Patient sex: F
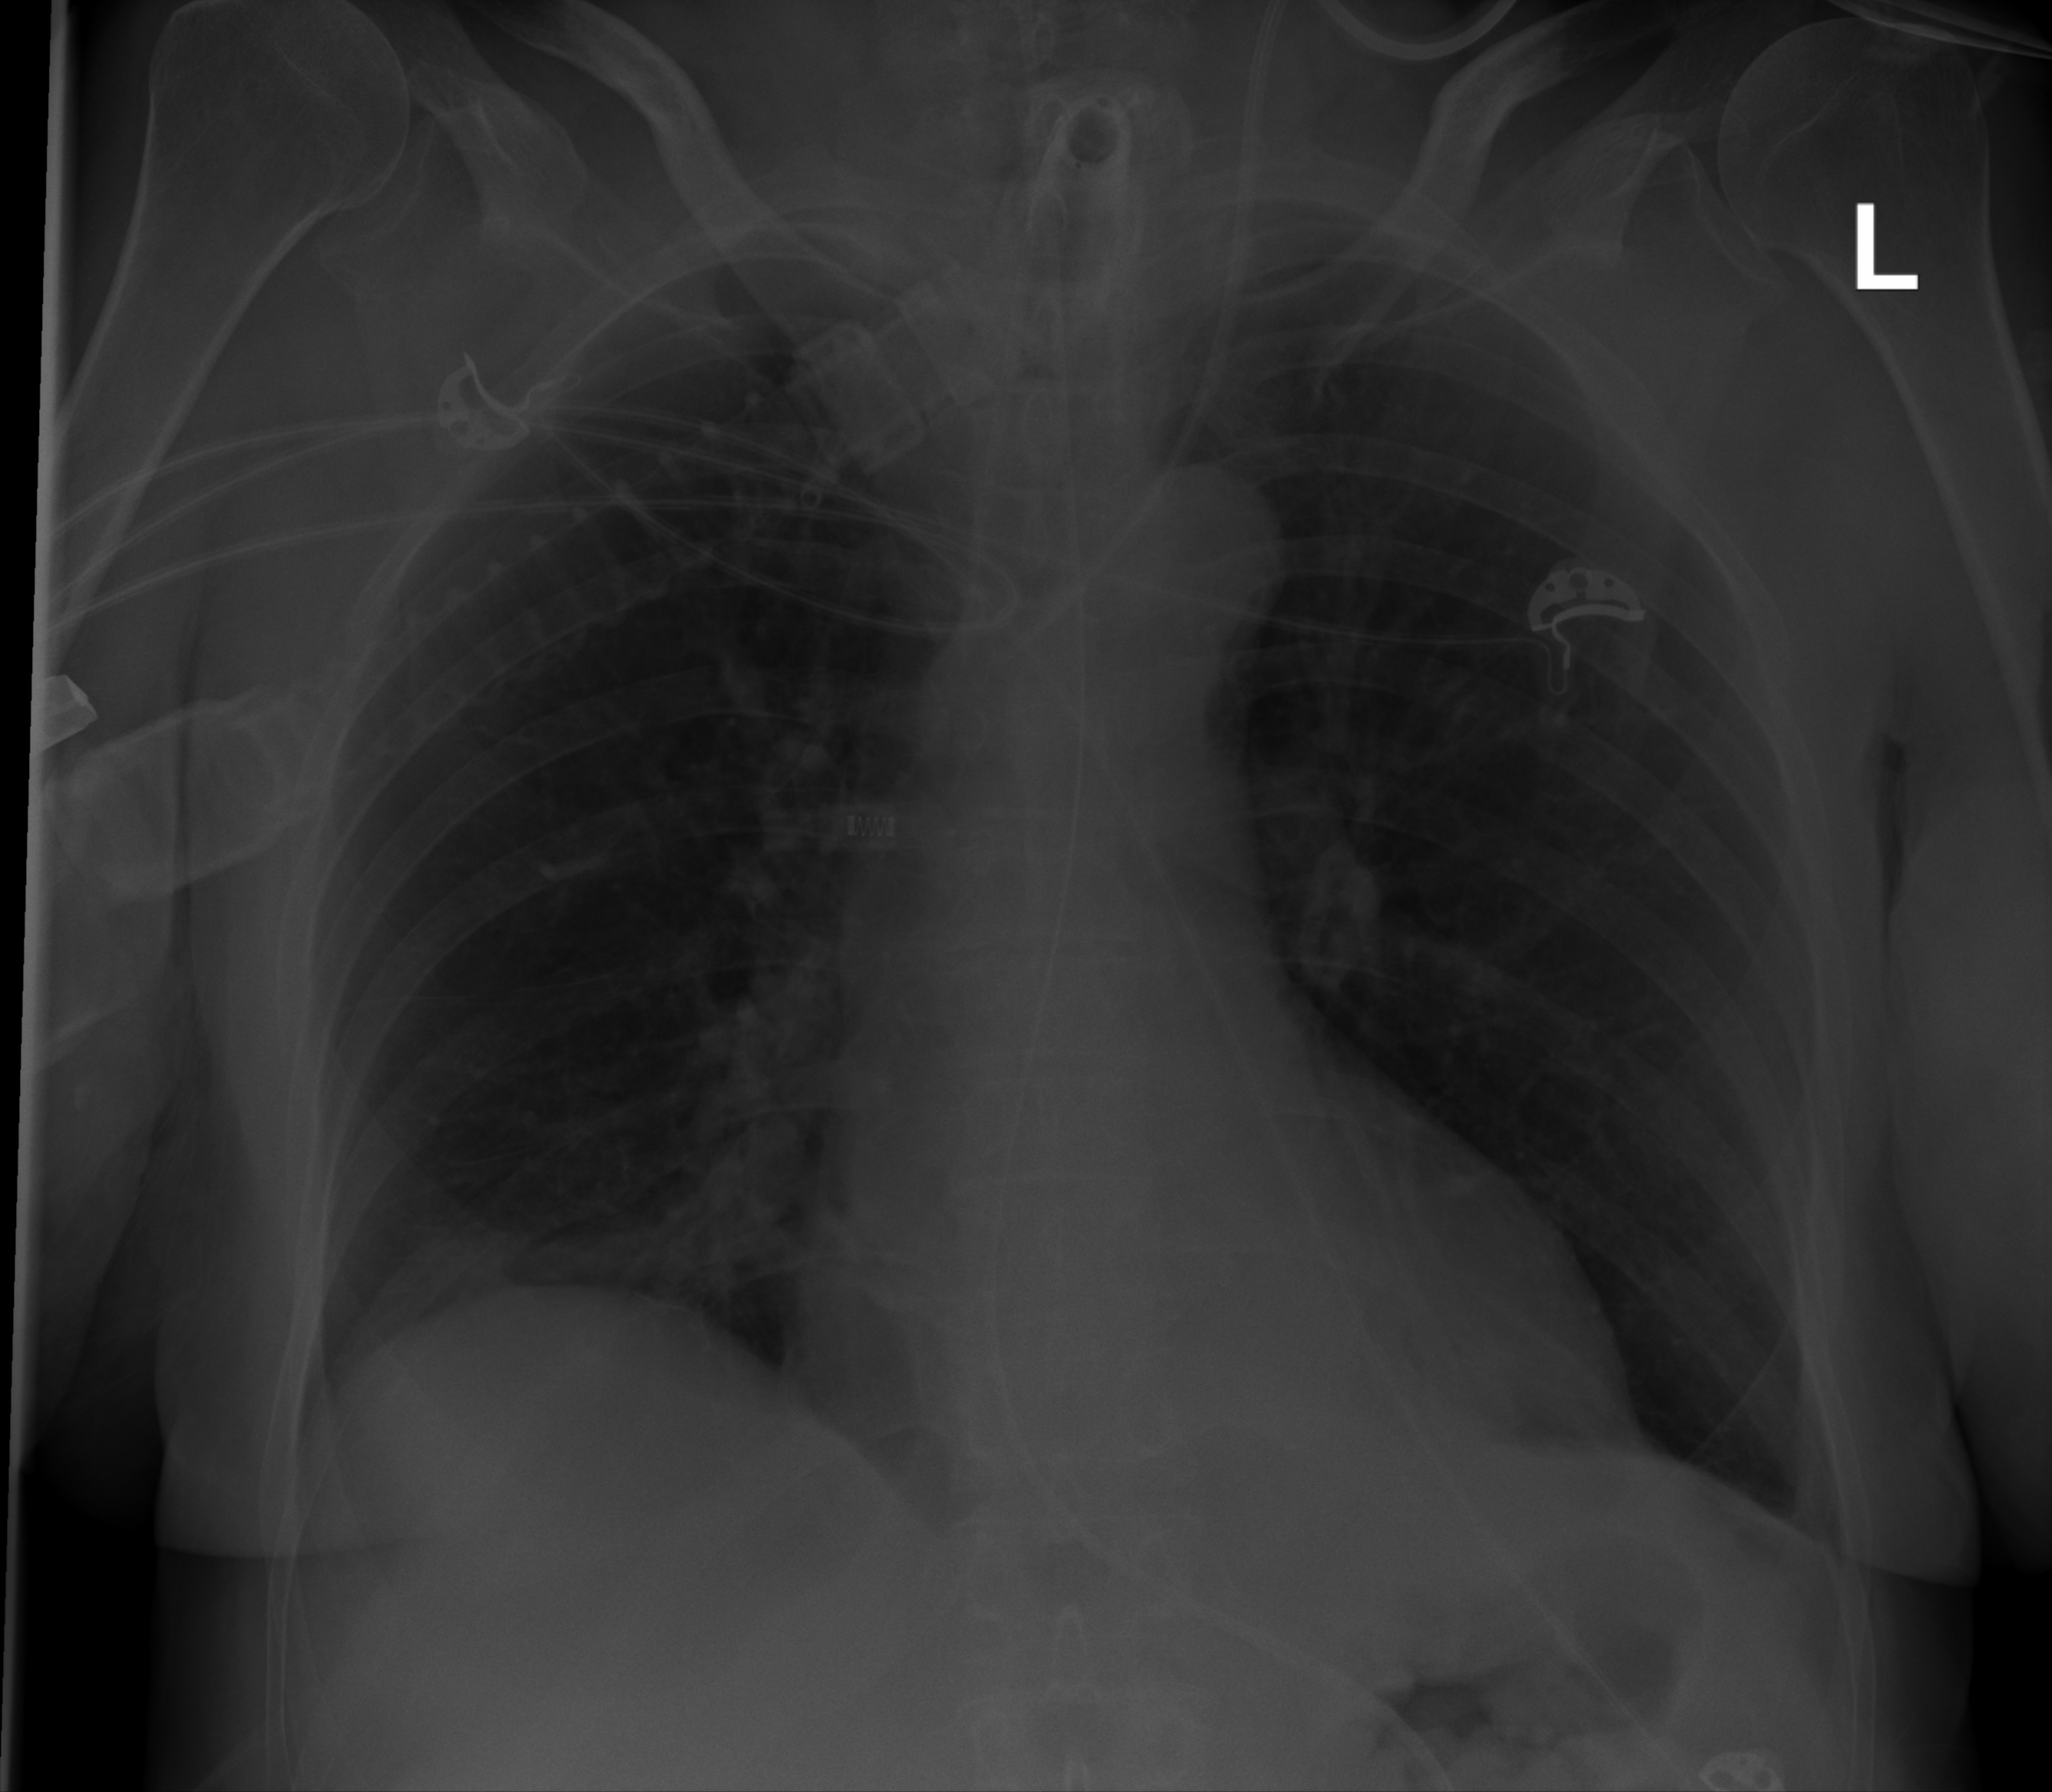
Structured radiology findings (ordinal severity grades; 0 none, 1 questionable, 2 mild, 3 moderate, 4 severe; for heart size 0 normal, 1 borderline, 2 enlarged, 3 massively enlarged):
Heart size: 2
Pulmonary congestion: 0
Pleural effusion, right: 1
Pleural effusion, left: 1
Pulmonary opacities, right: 0
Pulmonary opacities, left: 0
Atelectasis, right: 2
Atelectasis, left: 2